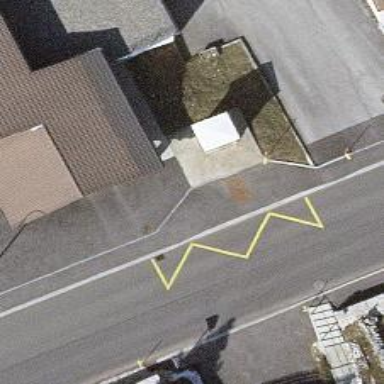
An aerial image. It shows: Bus stop with sheltered platform for public transport.